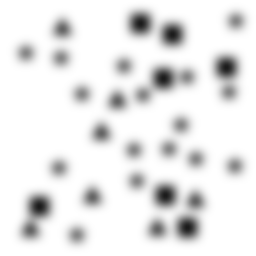
Squares: 7
Triangles: 7
Stars: 16
Total shapes: 30